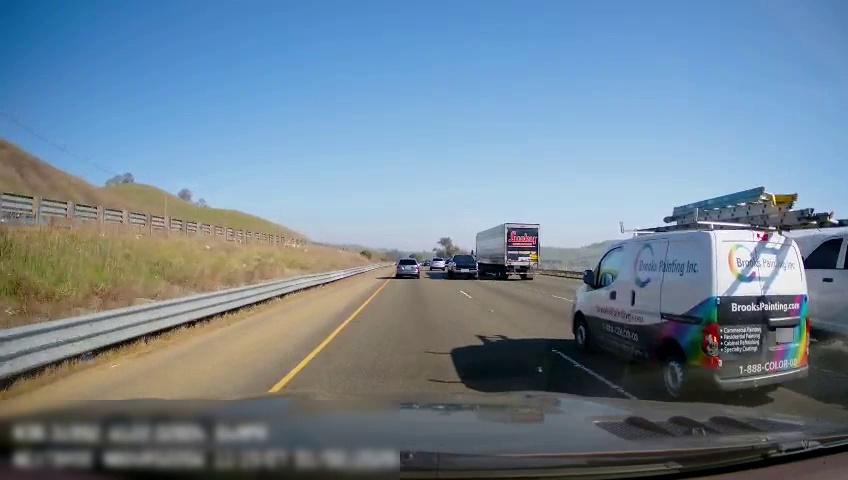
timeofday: Day
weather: Sunny
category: Drivable Space
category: Vehicles | Truck
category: Vehicles | Truck
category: Vehicles | SUV
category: Vehicles | Truck
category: Vehicles | Truck
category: Vehicles | Van
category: Vehicles | SUV
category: Lanes | Current Lane
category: Lanes | Current Lane
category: Lanes | Alternate Lane